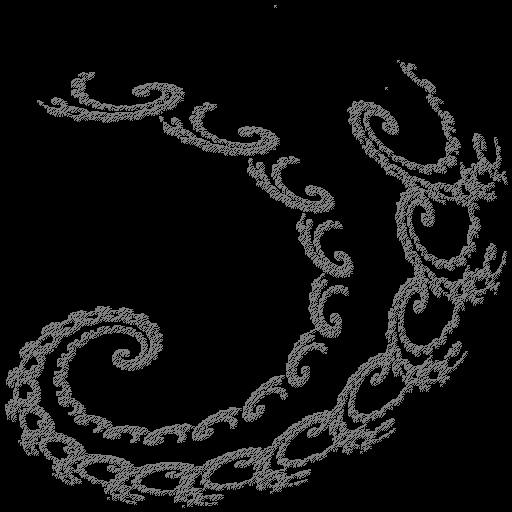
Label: spiral